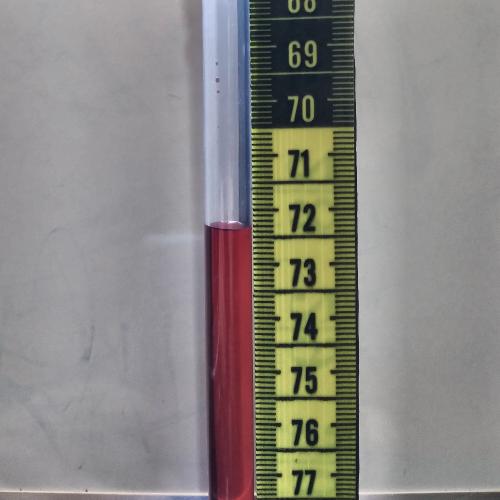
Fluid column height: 72.9 cm